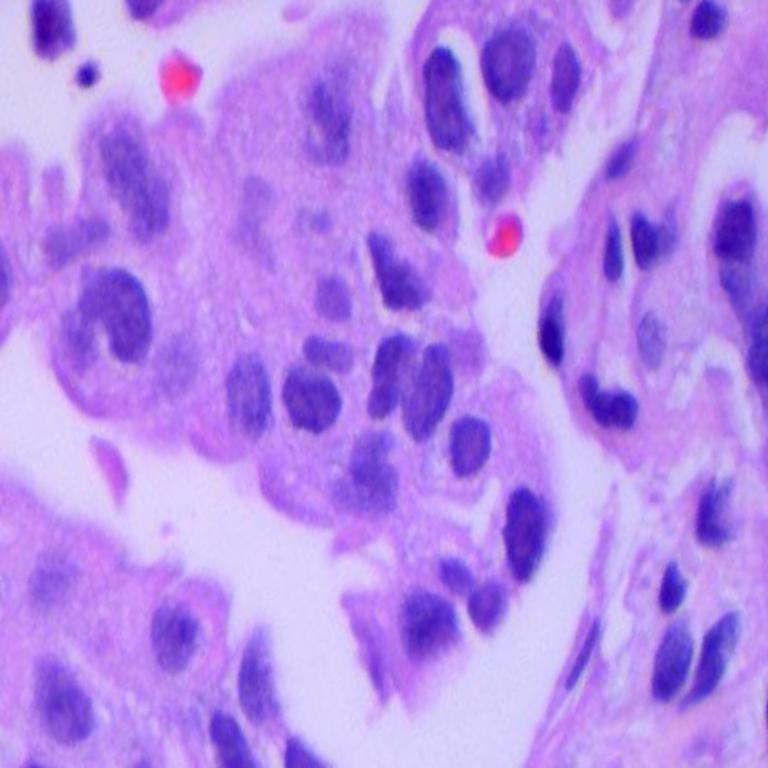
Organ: lung
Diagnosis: adenocarcinomas